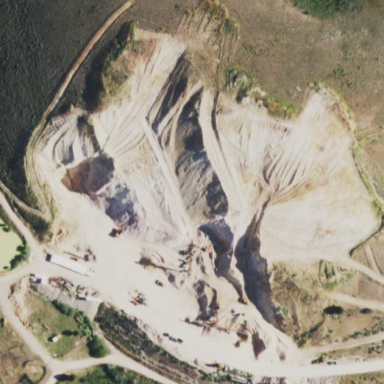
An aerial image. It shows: Quarry area.